Question: I am doing some stuff with GIS(or map), and I know how to calculate Y position from latitude in mercator projection. But I don't know how it comes?

Why it is ln(tan(x)+sec(x)) ? I couldn't figure out why there is a 'ln'?
I know it is not directly related to programming, but I hope some one could help me understanding about this (better with some pictures to illustrate)
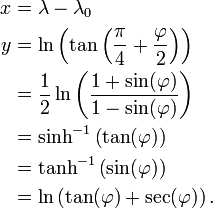
Answer: It sounds as though you're asking about the last step in the derivation you've listed. It's the definition of <URL> combined with some trigonometry identities.